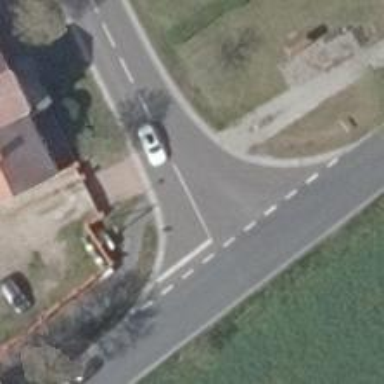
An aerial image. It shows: Footway.